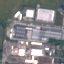
Land use / land cover: Industrial